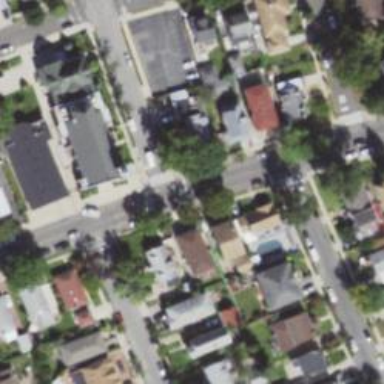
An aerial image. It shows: Neighborhood.